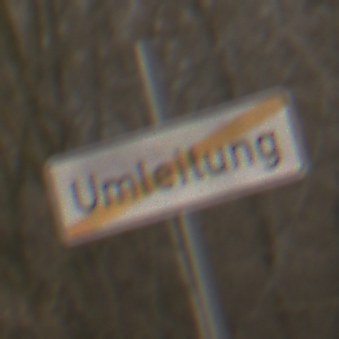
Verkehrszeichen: EndeDerUmleitungsankuendigung
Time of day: MorningAfternoon
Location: Outdoor (Nature)
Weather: PartlyCloudy
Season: Winter
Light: Natural